Question: Using R's standard plot or better still GGPLOT,
is there a way to create a plot like this?
Note especially the horizontal lines across selected bar
with asterisk on top of it.

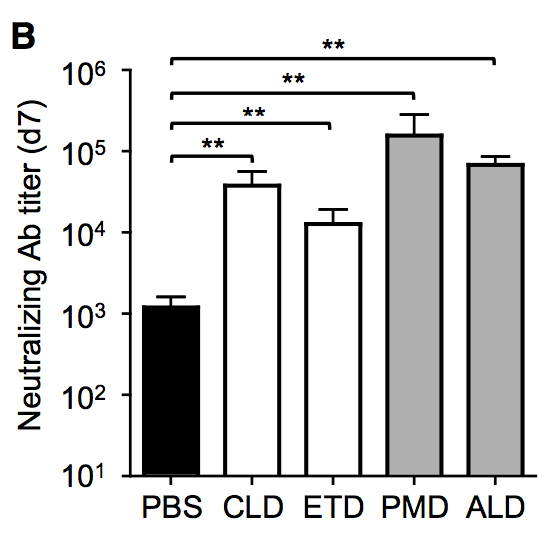
Answer: I don't know of an easy way to annotate graphs like this in 'ggplot2'. Here's a relatively generic approach to make the data you'd need to plot. You can use a similar approach to annotate the relationships as necessary. I'll use the 'iris' dataset as an example:
'''
library(ggplot2)
library(plyr) #for summarizing data
#summarize average sepal length by species
dat <- ddply(iris, "Species", summarize, length = mean(Sepal.Length))
#Create the data you'll need to plot for the horizontal lines
horzlines <- data.frame(x = 1,
xend = seq_along(dat$Species)[-1],
y = seq(from = max(dat$length), by = 0.5, length.out = length(unique(dat$Species))-1),
yend = seq(from = max(dat$length), by = 0.5, length.out = length(unique(dat$Species))-1),
label = c("foo", "bar")
)
ggplot() +
geom_histogram(data = dat, aes(Species, length), stat = "identity") +
geom_segment(data = horzlines, aes(x = x, xend = xend, y = y, yend = yend)) +
geom_text(data = horzlines, aes(x = (x + xend)/2, y = y + .25, label = label))
'''
Giving you something like this: